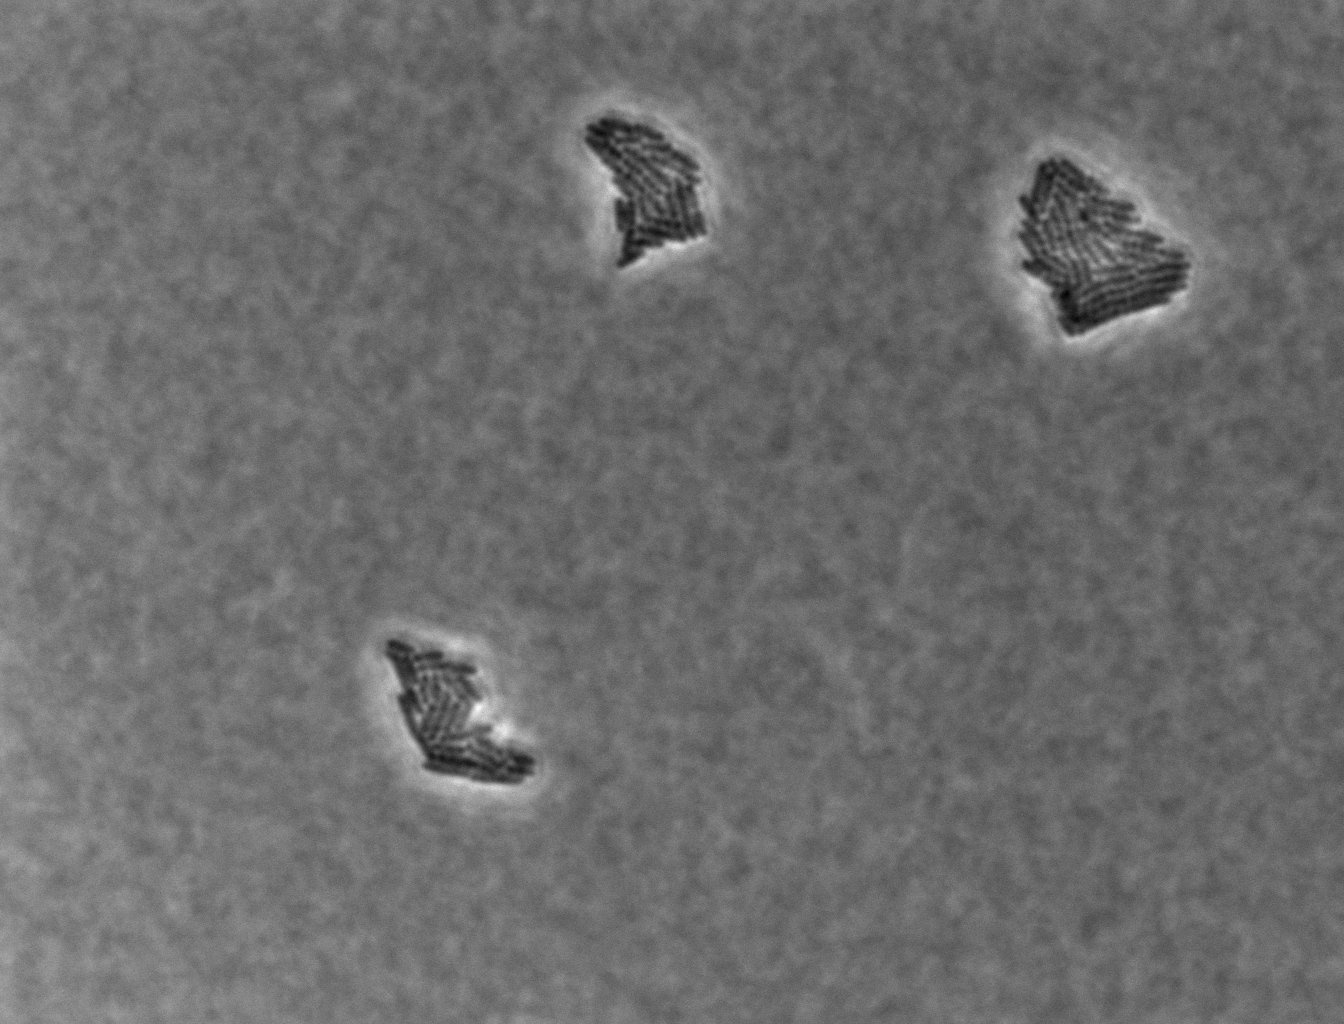
Defocused phase contrast microscopy, 60x objective, 3 h incubation